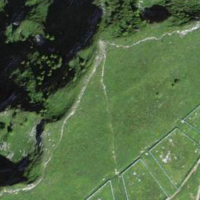
EUNIS habitat code: 50
Species observed at this site:
Arianta arbustorum